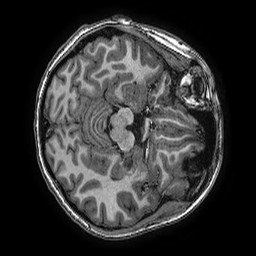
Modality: T1w
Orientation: axial
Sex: female
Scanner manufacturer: ge
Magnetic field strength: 3 T
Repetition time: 0.0077 s
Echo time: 0.003436 s